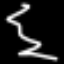
Label: squiggle